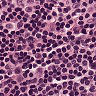
Metastatic tissue present: no